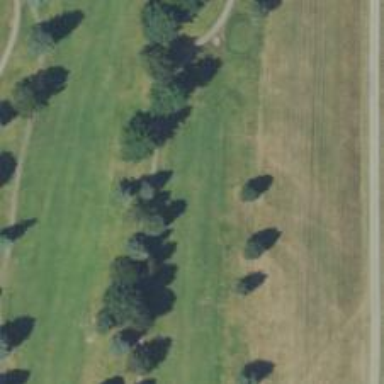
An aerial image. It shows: View of golf hole.